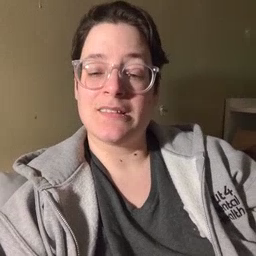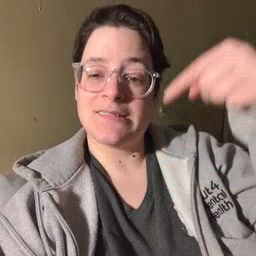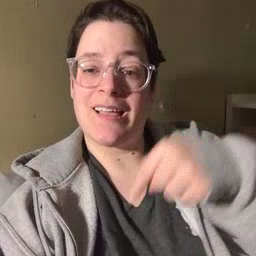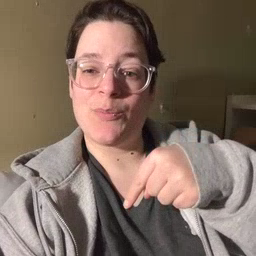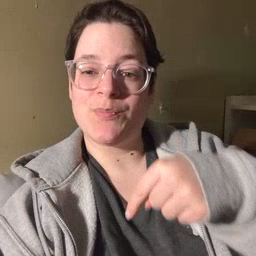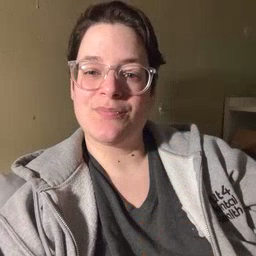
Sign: down